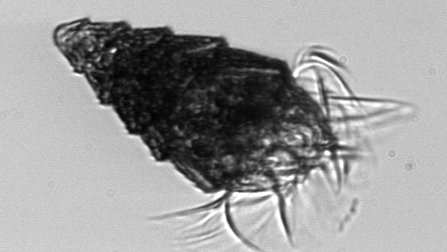
Label: Laboea_strobila